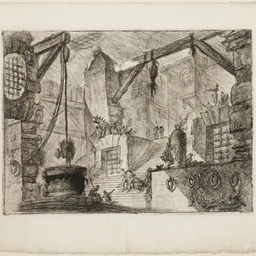
Title: The Well, plate 13 from Imaginary Prisons
Artist: Giovanni Battista Piranesi
Caption: the well, plate 13 from imaginary prisons, etching, paper (fiber product), print, prints and drawing, giovanni battista piranesi, a work made of etching and engraving on heavy ivory laid paper, prints and drawings, art institute of chicago